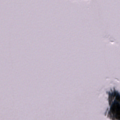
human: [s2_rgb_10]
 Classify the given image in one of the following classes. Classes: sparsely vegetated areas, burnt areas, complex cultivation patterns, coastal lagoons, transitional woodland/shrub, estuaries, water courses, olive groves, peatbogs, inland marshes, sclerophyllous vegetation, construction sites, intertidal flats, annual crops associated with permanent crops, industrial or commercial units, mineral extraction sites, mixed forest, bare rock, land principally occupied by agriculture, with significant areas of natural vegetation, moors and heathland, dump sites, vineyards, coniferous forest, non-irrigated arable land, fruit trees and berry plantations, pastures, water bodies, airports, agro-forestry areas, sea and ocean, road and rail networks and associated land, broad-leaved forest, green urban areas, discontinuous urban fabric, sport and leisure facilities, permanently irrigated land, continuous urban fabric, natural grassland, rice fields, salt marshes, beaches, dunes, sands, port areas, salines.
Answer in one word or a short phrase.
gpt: mixed forest, sea and ocean